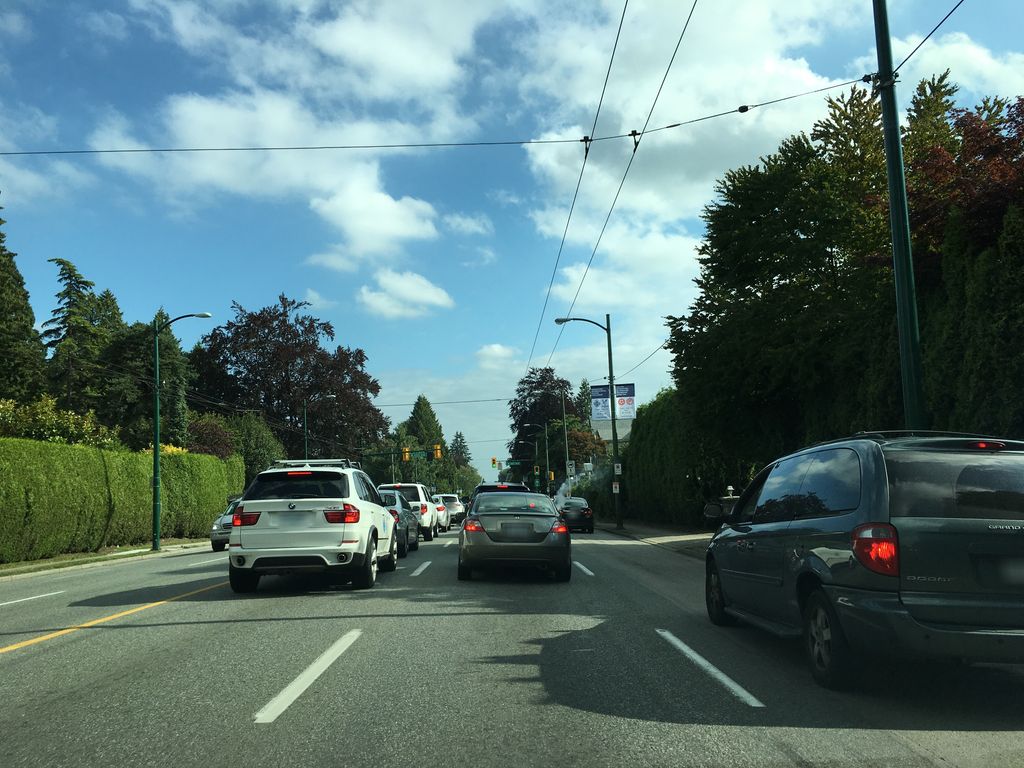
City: vancouver